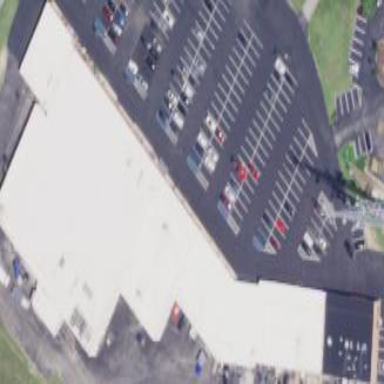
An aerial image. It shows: Retail building.